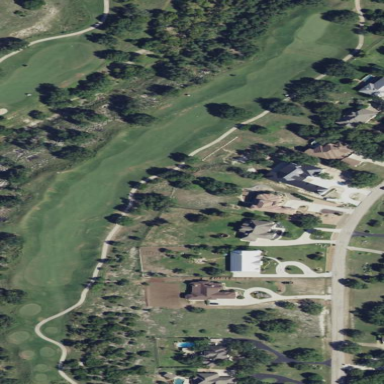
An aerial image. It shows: Golf rough area.